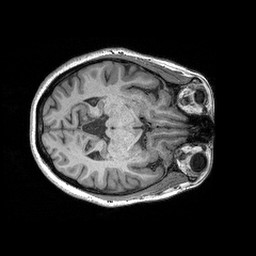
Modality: T1w
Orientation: axial
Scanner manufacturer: siemens
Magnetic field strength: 3 T
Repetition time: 2.3 s
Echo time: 0.00298 s